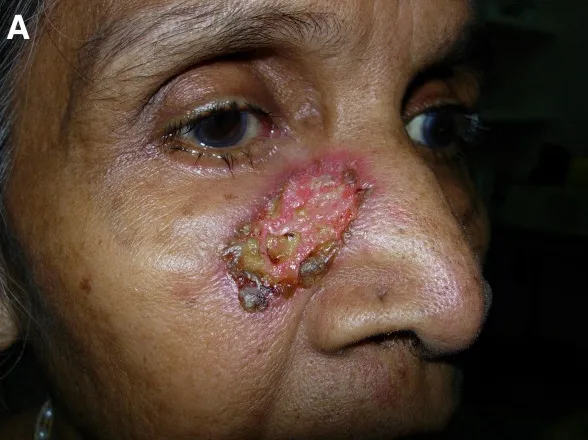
Examination results of case 5. (A) Face photograph of case 5 showing a preseptal swelling below the left superior orbital rim (arrow).
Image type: medical_photograph (other_medical_photograph)